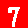
Digit: 7